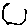
Label: hexagon